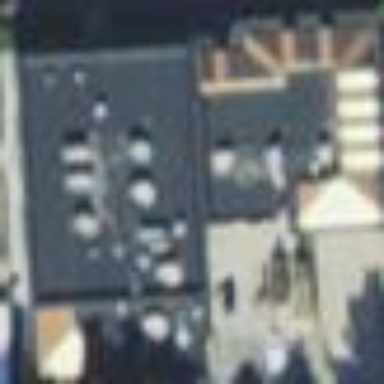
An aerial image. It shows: Building.